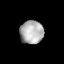
Tissue: lung
Cell type: T cells
Senescence score: 0.1632
Nuclear area (px): 544
Mean DAPI intensity: 173.414